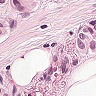
Metastatic tissue present: yes